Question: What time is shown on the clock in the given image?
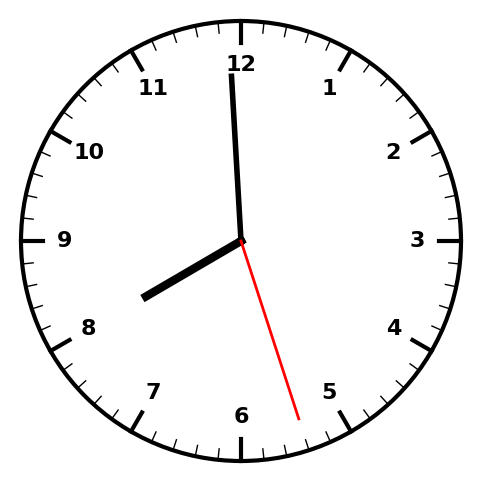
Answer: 07:59:27